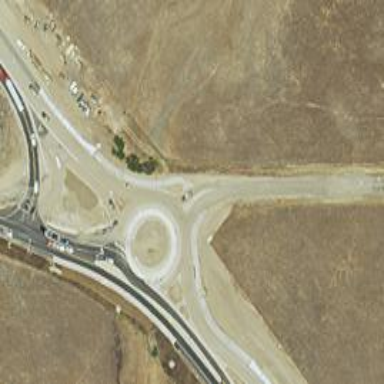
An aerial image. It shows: Primary highway leading to roundabout.